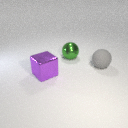
large purple metal cube in front of large green metal sphere